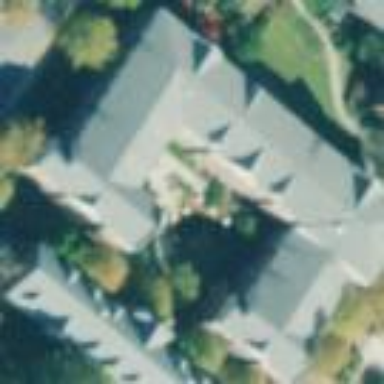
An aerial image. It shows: Dormitory building.